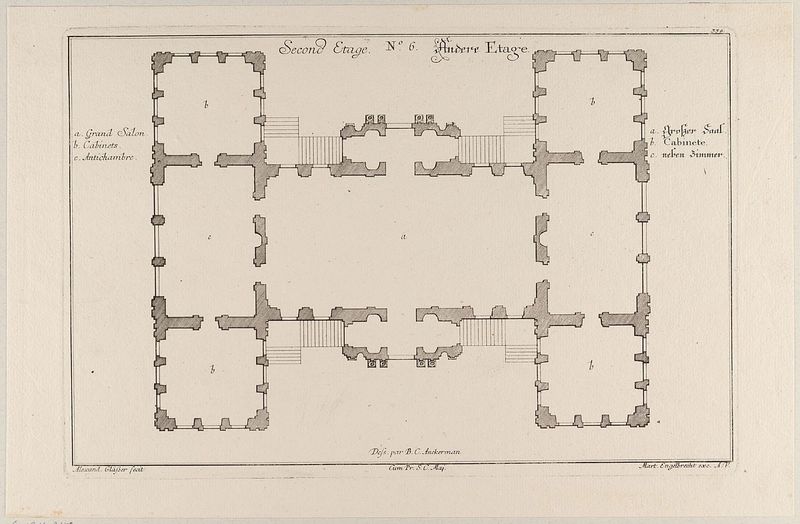
Titel: Grundriss des Palastes im Großen Garten in Dresden
Künstler: Martin Engelbrecht
Standort: Hamburg
Institution: Museum für Kunst und Gewerbe Hamburg
Schlagwörter: weiß, raum, schwarz, zimmer, schloss, barock, kirche, schrift, papier, mauer, grafik, graphik, fotografie, photographie, burg, palast, druckgraphik, druckgrafik, radierung, räume, entwurf, kathedrale, lustschloss, plan, grundriss, bauplan, parks, gerippt, historische, reproduktionen, barockzeit, barockzeitalter, druckerzeugnisse, architekturdarstellungen, gebäude, örtlichkeit, straße, stätte, gebäudes, gärten, ornamentstich, vorlageblätter, gartenpalais